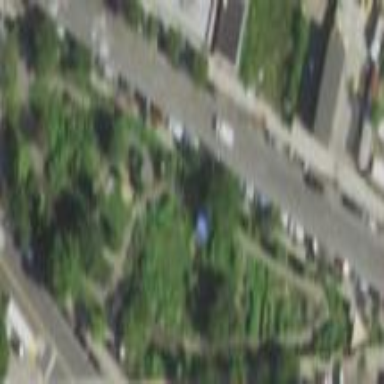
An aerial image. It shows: Community garden providing leisure land.